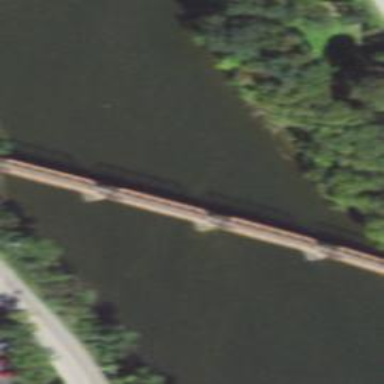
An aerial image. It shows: Abandoned railway bridge.